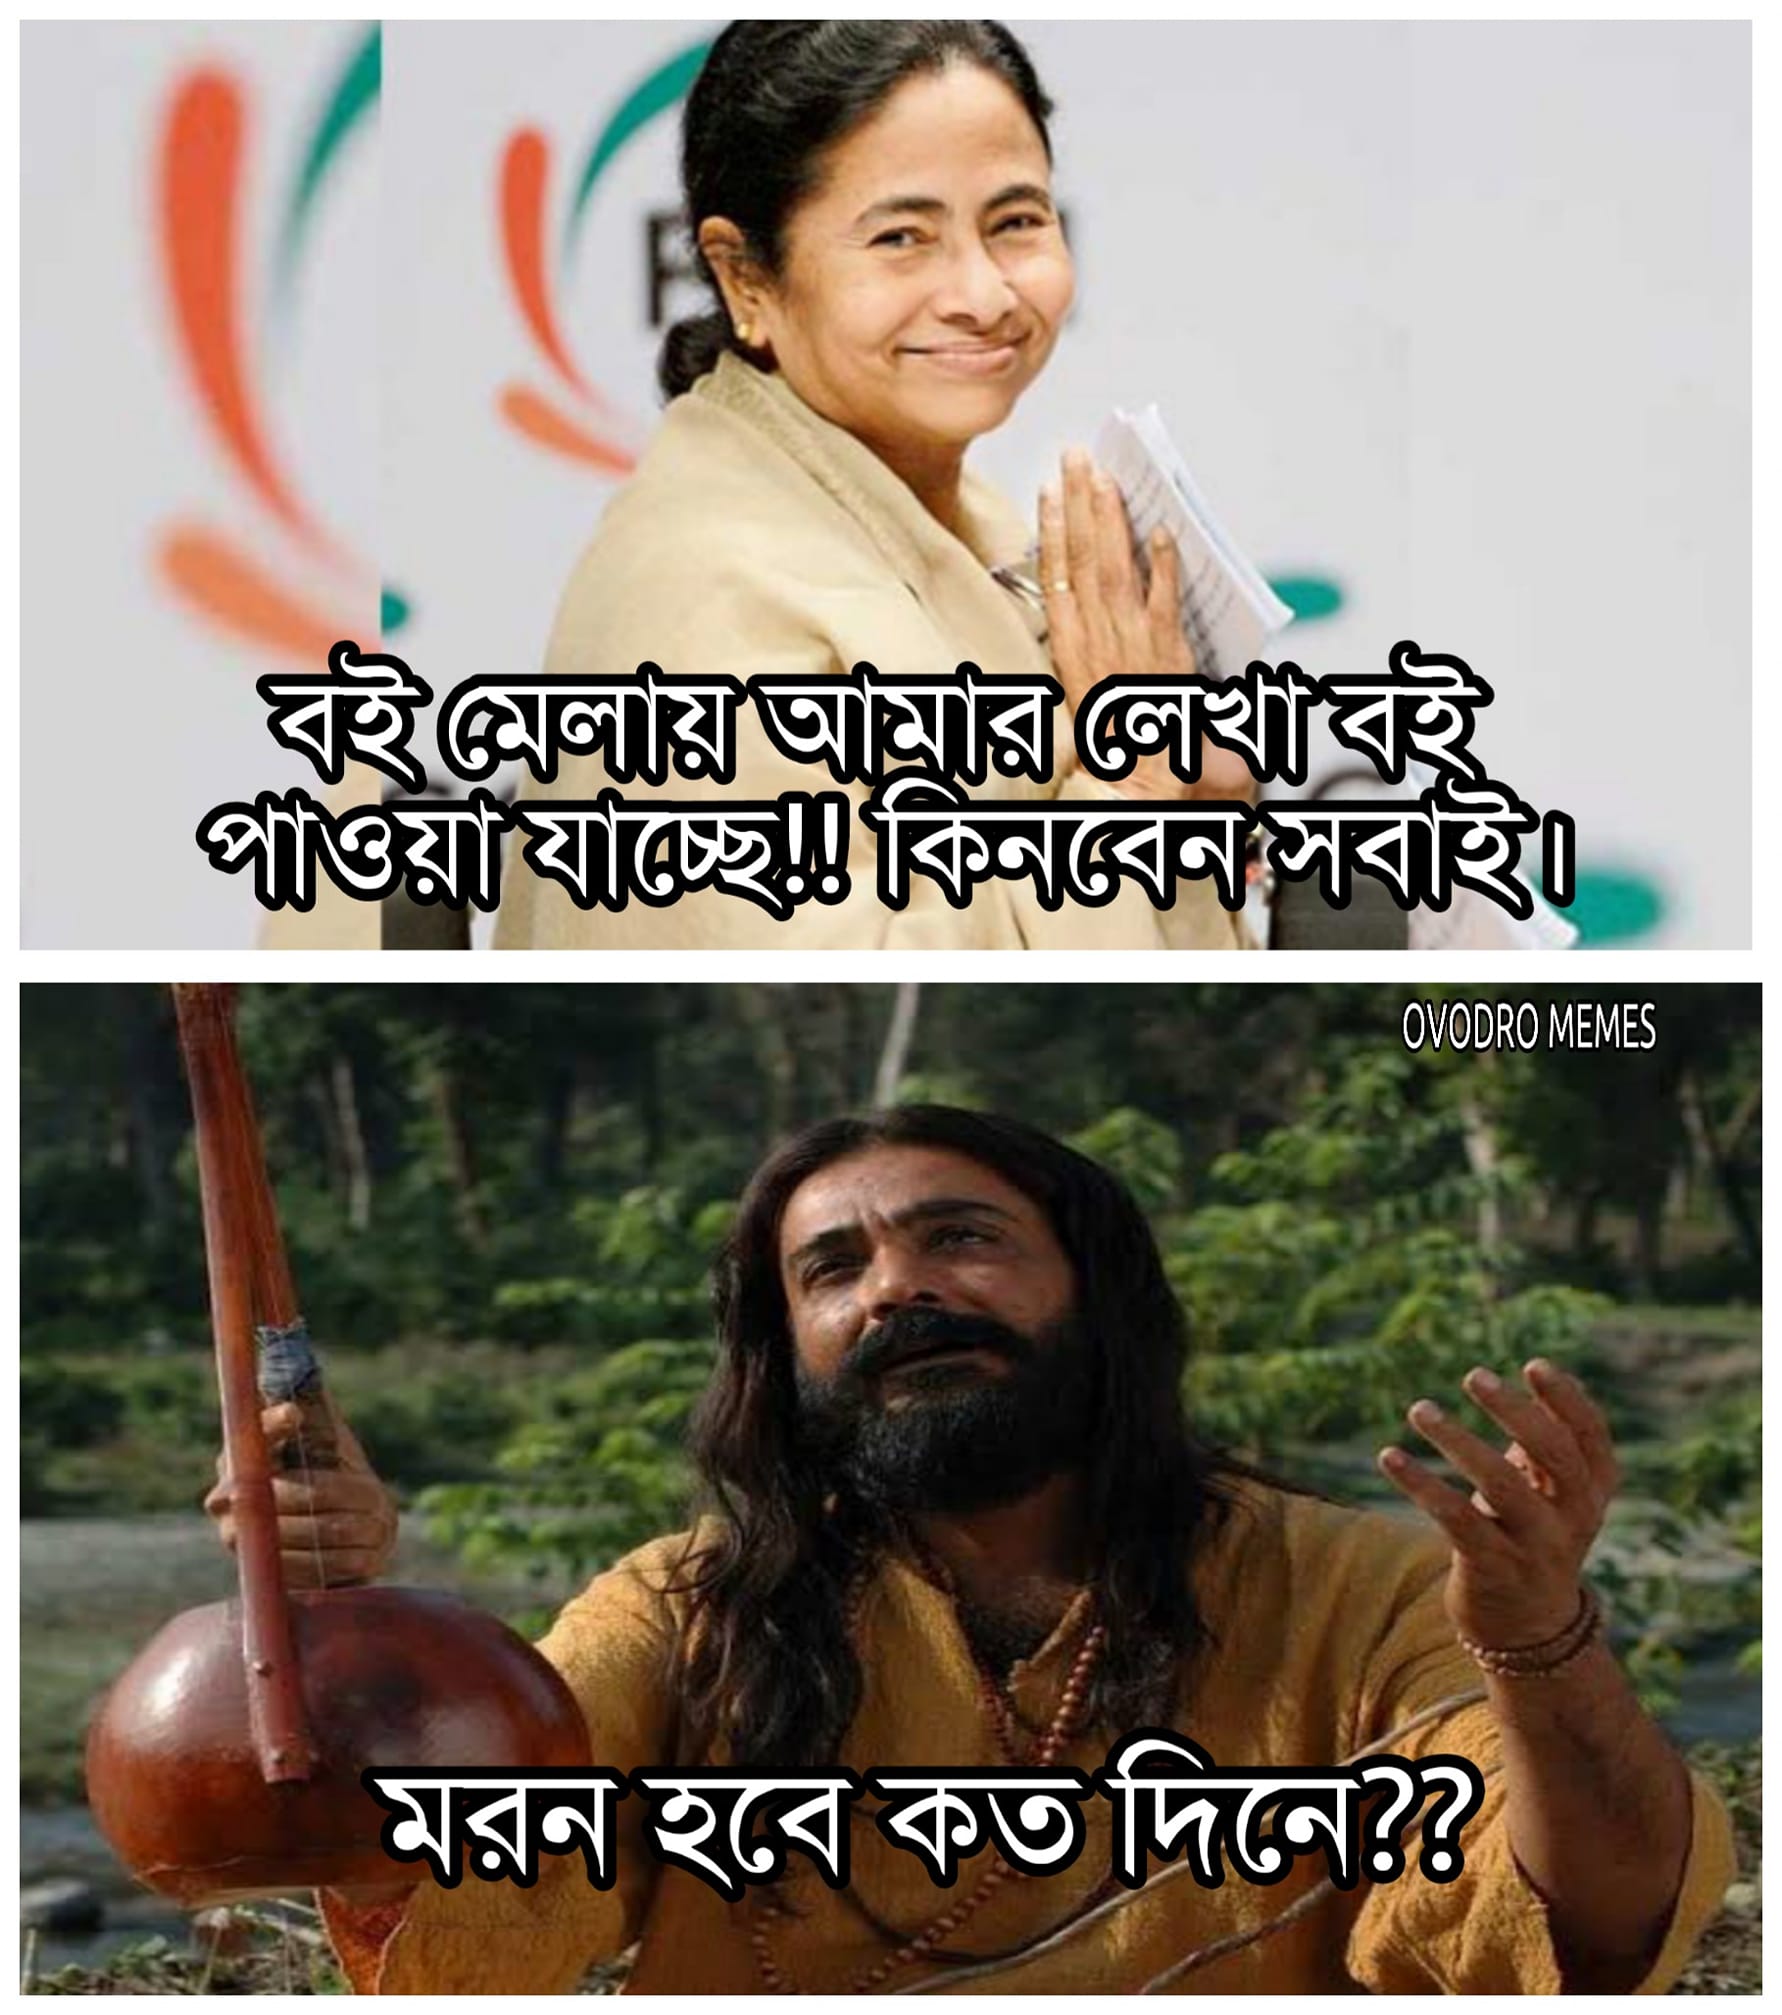
Text: বই মেলায় আমার লেখা বই পাওয়া যাচ্ছে !! কিনবেন সবাই । মরন হবে কত দিনে ??
Label: Hate
Hate category: Political
Targeted group: Organization